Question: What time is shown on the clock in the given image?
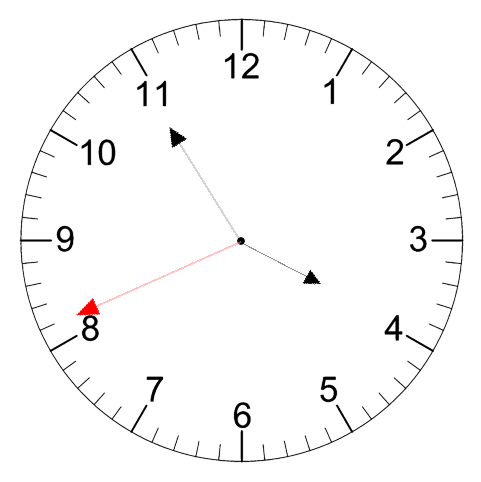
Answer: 03:54:41